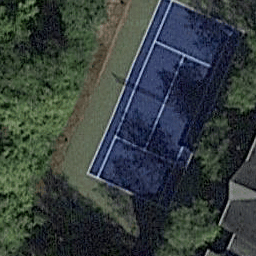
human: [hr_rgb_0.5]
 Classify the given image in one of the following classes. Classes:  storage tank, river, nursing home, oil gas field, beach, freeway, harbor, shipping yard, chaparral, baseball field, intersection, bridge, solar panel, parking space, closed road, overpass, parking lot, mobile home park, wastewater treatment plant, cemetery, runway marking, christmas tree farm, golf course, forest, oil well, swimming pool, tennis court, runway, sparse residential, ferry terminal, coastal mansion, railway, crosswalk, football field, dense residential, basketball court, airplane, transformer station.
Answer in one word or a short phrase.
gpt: tennis court